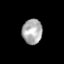
Tissue: skin
Cell type: Epithelial cells
Senescence score: 0.2846
Nuclear area (px): 491
Mean DAPI intensity: 171.153